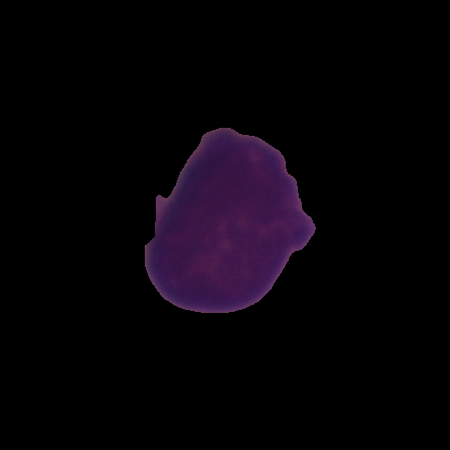
Label: healthy